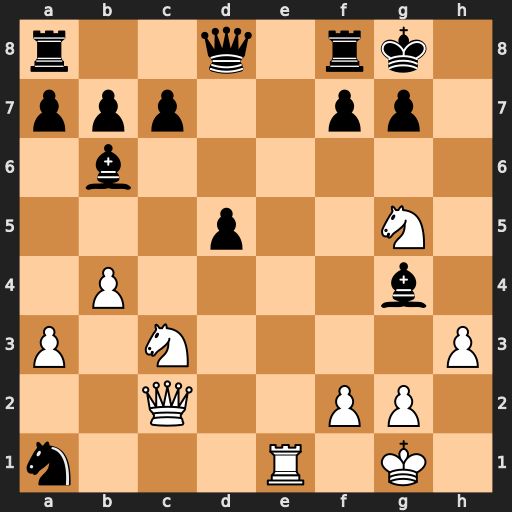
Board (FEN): r2q1rk1/ppp2pp1/1b6/3p2N1/1P4b1/P1N4P/2Q2PP1/n3R1K1
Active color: w
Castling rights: -
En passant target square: -
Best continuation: Qh7#